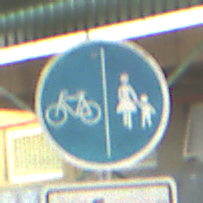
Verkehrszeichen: GetrennterRadUndGehwegRadwegLinks
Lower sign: EinspurigeFahrzeugeFrei2
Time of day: MorningAfternoon
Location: Roofed (Special)
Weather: NotSpecified
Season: NotSpecified
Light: Artificial